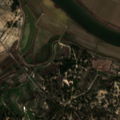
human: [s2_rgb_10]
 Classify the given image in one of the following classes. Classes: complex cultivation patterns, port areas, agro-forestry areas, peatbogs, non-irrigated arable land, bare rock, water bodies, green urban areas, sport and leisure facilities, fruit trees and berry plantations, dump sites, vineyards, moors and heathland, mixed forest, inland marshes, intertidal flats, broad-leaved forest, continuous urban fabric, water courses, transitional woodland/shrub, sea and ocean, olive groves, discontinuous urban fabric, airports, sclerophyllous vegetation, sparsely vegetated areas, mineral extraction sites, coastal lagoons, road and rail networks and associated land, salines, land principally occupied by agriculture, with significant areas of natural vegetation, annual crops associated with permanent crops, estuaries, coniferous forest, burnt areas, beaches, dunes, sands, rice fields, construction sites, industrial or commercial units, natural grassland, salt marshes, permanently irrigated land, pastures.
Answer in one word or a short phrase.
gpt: non-irrigated arable land, rice fields, pastures, agro-forestry areas, coniferous forest, water courses